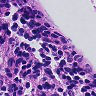
Metastatic tissue present: no